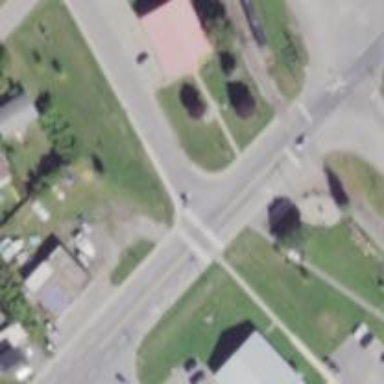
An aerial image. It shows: Uncontrolled road crossing.